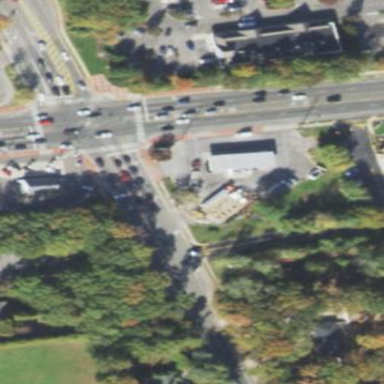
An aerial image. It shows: Fuel station.